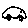
Label: car